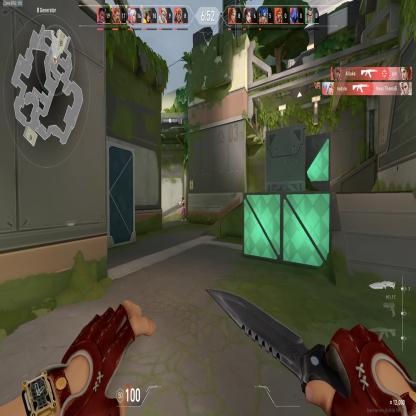
Label: enemy